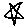
Label: star